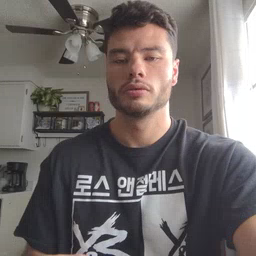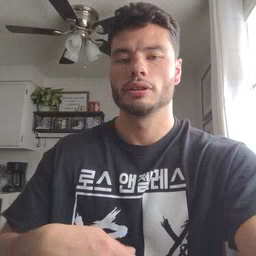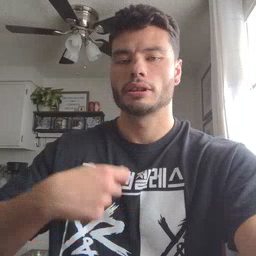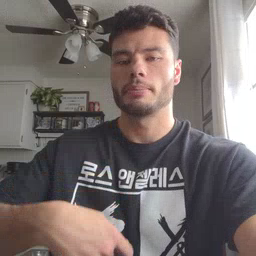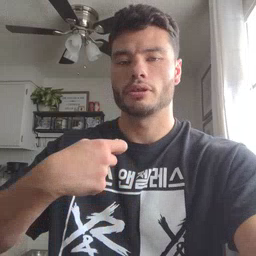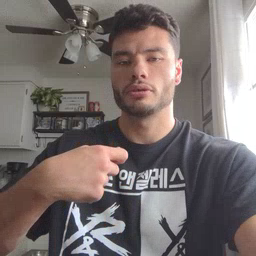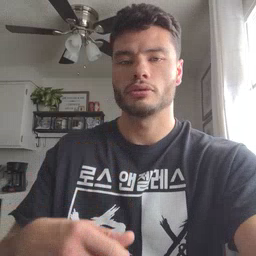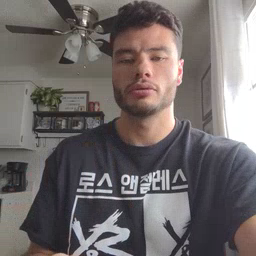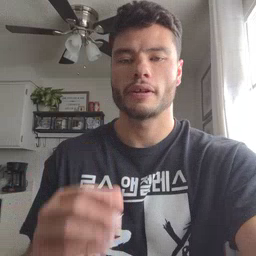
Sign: zipper